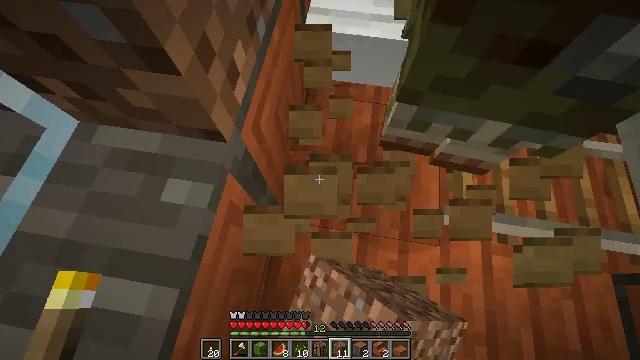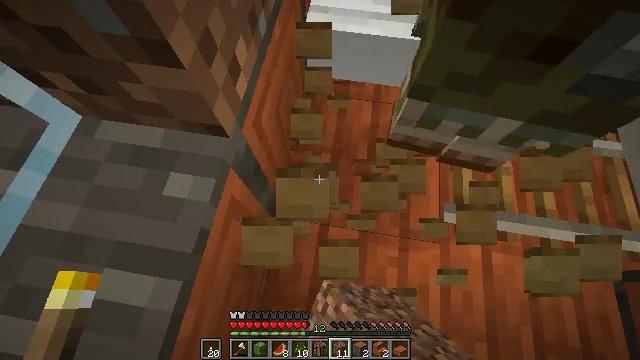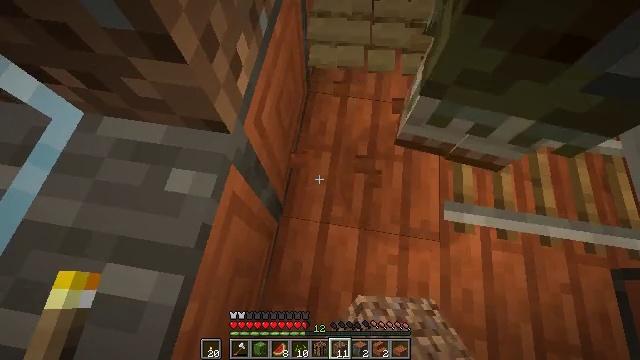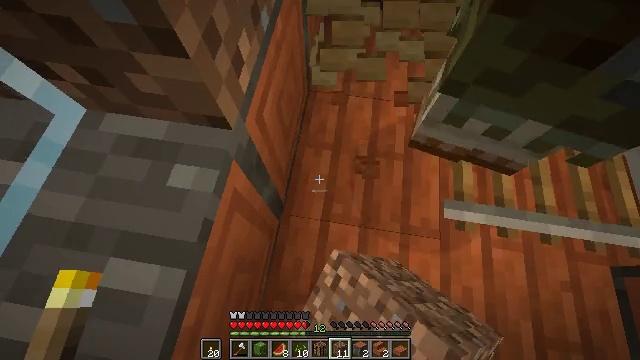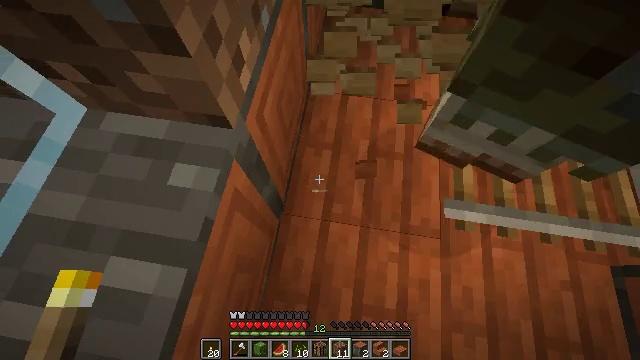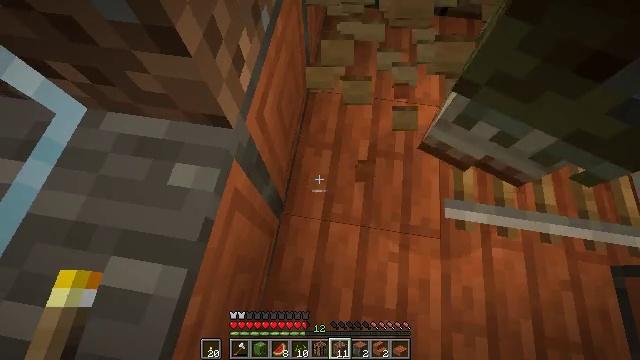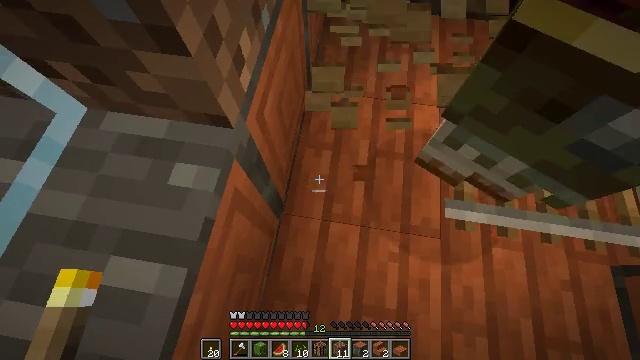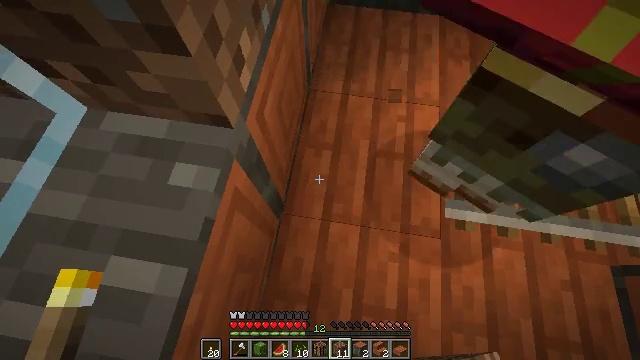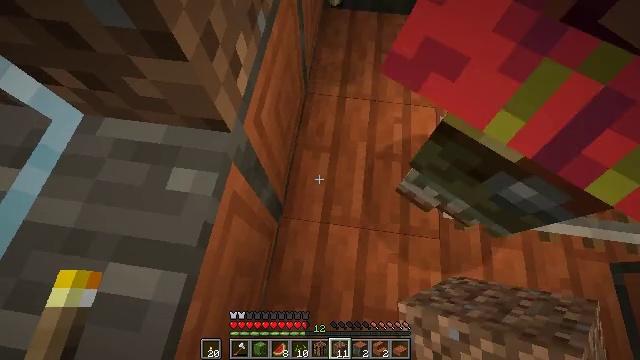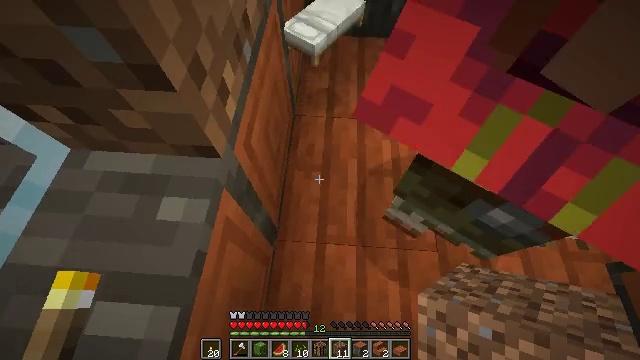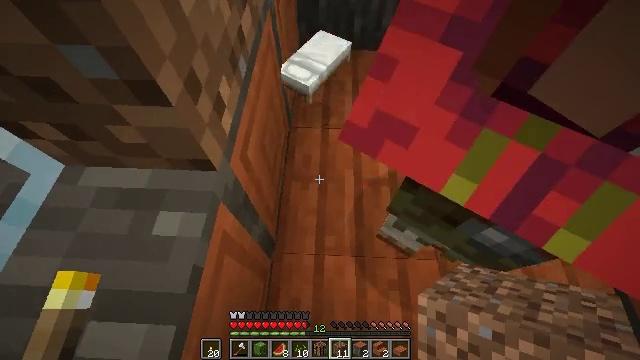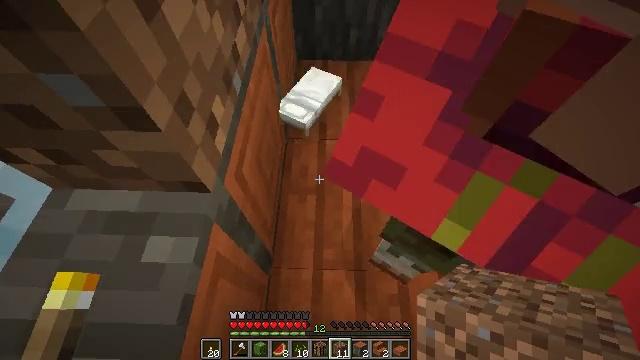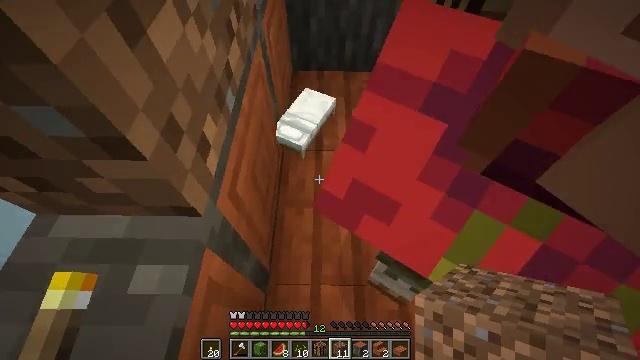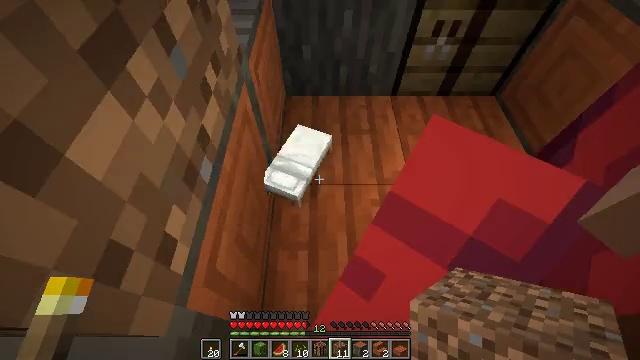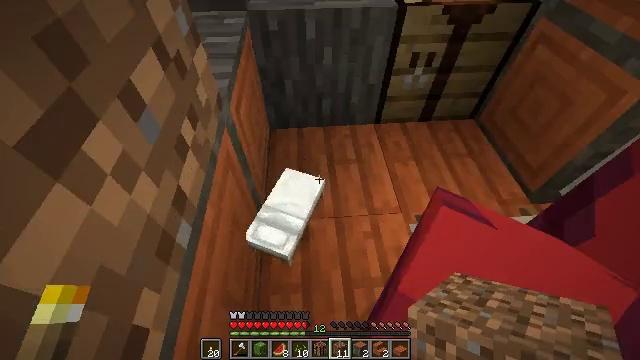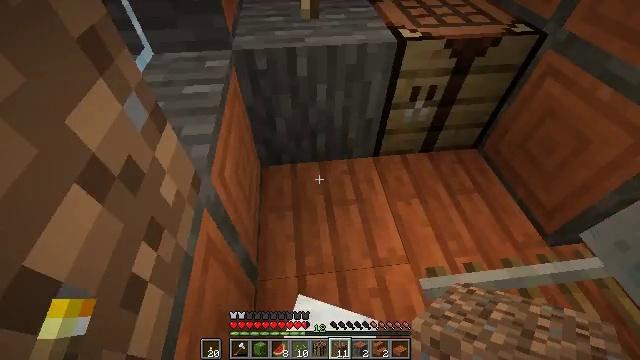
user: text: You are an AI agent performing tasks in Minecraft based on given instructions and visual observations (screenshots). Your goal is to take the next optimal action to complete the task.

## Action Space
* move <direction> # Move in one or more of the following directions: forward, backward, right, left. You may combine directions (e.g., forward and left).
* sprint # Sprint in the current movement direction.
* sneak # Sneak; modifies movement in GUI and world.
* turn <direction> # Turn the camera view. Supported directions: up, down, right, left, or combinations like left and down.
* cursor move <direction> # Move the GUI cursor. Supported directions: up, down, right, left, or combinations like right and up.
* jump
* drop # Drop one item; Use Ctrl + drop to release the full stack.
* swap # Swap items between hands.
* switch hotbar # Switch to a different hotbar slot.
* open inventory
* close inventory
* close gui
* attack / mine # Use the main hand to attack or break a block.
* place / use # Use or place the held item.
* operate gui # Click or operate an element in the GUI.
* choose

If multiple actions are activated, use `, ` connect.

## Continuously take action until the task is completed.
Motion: motion action
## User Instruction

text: Mine the cartography table.
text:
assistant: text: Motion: attack / mine
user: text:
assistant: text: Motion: attack / mine
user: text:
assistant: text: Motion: no_op
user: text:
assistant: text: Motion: no_op
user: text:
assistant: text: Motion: no_op
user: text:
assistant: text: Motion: no_op
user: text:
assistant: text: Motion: no_op
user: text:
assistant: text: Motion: turn right
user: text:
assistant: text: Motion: turn right and up
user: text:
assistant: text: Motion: turn right and up
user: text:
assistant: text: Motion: move forward, turn up
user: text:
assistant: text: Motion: move forward, turn up
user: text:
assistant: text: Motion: move forward, turn right and up
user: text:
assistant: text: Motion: move forward, turn right and up
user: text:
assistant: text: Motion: move forward, turn right and up
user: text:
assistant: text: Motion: move forward, turn right and up
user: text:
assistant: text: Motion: no_op
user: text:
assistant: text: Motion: no_op
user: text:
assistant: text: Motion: no_op
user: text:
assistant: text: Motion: turn right and up
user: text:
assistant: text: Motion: turn right and up
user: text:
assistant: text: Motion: turn right and up
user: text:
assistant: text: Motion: turn right and up
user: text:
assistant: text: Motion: turn right and up
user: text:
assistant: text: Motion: turn right
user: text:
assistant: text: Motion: no_op
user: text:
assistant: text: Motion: turn right and up
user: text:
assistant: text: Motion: no_op
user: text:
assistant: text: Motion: no_op
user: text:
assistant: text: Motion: no_op